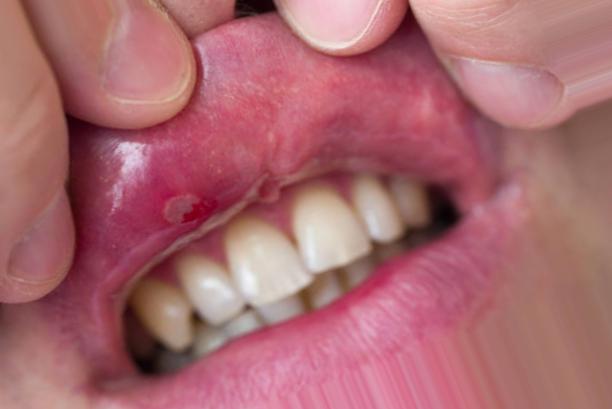
Condition: Mouth Ulcer